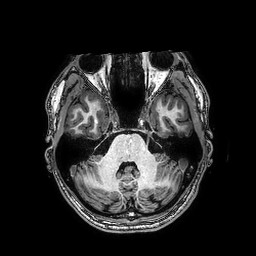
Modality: T1w
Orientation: coronal
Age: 40
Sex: male
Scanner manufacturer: philips
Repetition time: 0.00804 s
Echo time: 0.00368 s